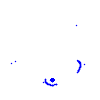
Particle: kaon